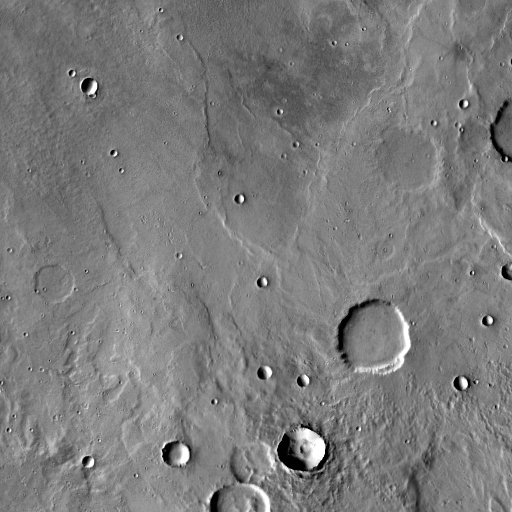
Crater classes present: Background, Other, Layered, Buried, Secondary